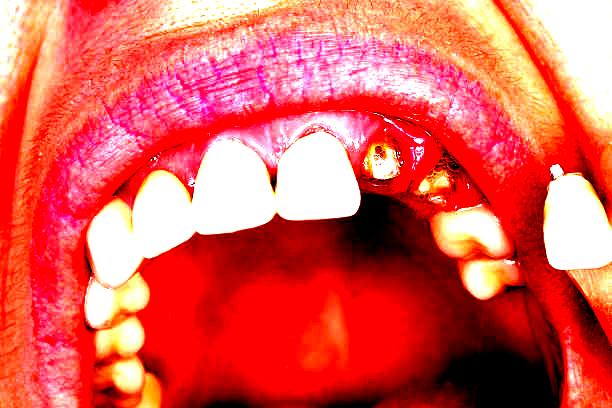
Condition: Gingivitis